【题型】解答题　【知识点】解析几何　【难度】medium
直线$l$过点$P(3,2)$，且与$x$轴，$y$轴正半轴分别交于$A$，$B$两点.

\vspace{0.3cm}
\noindent\textbf{(1) 若直线$l$的斜率为$-2$，求$\triangle AOB$的面积；}
\noindent\textbf{(2) 若$\triangle AOB$的面积$S$满足$12\leq S\leq\frac{75}{4}$，求直线$l$的斜率$k$的取值范围；}
\noindent\textbf{(3) 如图，若$\overrightarrow{AP}=2\overrightarrow{PB}$，过点$P$做平行于$x$轴的直线交$y$轴于点$M$，动点$E$，$F$分别在线段$MP$和$OA$上，若直线$EF$平分直角梯形$OAPM$的面积，求证：直线$EF$必过一定点，并求出该定点的坐标.}
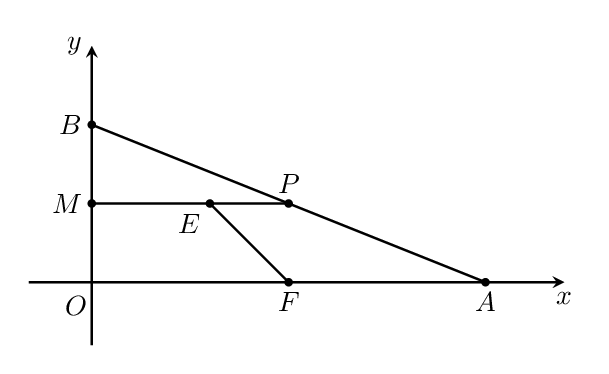
【解答】
\vspace{0.5cm}
\noindent\textbf{【答案】(1) $16$}
\noindent\textbf{(2) $\left[-\dfrac{8}{3},-\dfrac{1}{6}\right]$}
\noindent\textbf{(3) 证明见解析，$(3,1)$}

\vspace{0.5cm}
\noindent\textbf{【分析】(1) 由题意可得直线$l$的方程为$y-2=-2(x-3)$，$A(4,0)$，$B(0,8)$，即可求解.}
\noindent\textbf{(2) 直线$l$的方程为$y-2=k(x-3)$，$A\left(\dfrac{3k-2}{k},0\right)$，$B(0,2-3k)$，表示出$S$，再根据$12\leq S\leq\frac{75}{4}$，解得$-\dfrac{8}{3}\leq k\leq-\dfrac{1}{6}$.}
\noindent\textbf{(3) 由$\overrightarrow{AP}=2\overrightarrow{PB}$，可得$a=9$，$b=6$，梯形$AOMP$的面积为$\dfrac{1}{2}\times2\times(3+9)=12$，梯形$FOMP$的面积为$6$，设$E(m,2)$，$F(n,0)$，可求得$m+n=6$，代入直线$EF$的方程$y=\dfrac{2}{m-n}(x-n)$，得出直线$EF$过定点$(3,1)$.}

\vspace{0.5cm}
\noindent\textbf{【详解】(1) 由题意可得，直线$l$的方程为$y-2=-2(x-3)$，即$y=-2x+8$，}
\noindent\textbf{令$x=0$，解得$y=8$，令$y=0$，解得$x=4$，}
\noindent\textbf{所以$S_{\triangle AOB}=\dfrac{1}{2}\times8\times4=16$.}

\vspace{0.3cm}
\noindent\textbf{(2) 设直线$l$的斜率为$k$（$k<0$），直线$l$的方程为$y-2=k(x-3)$，}
\noindent\textbf{令$x=0$，解得$y=2-3k$，令$y=0$，解得$x=3-\dfrac{2}{k}$，}
\noindent\textbf{则$S=\dfrac{1}{2}(2-3k)\left(3-\dfrac{2}{k}\right)=-\dfrac{(3k-2)^2}{2k}$，}
\noindent\textbf{由$12\leq S\leq\frac{75}{4}$，得$12\leq-\dfrac{(3k-2)^2}{2k}\leq\frac{75}{4}$，}
\noindent\textbf{由$9k^2+12k+4=(3k+2)^2\geq0$，$k<0$成立，}
\noindent\textbf{由$9k^2+\dfrac{51}{2}k+4\leq0$，解得$-\dfrac{8}{3}\leq k\leq-\dfrac{1}{6}$，}
\noindent\textbf{综上，$k\in\left[-\dfrac{8}{3},-\dfrac{1}{6}\right]$.}

\vspace{0.3cm}
\noindent\textbf{(3) 设$A(a,0)$，$B(0,b)$，因为$P(3,2)$，$\overrightarrow{AP}=2\overrightarrow{PB}$，}
\noindent\textbf{所以$(3-a,2)=2(-3,b-2)$，可得$a=9$，$b=6$，}
\noindent\textbf{$M(0,2)$，则$|OM|=2$，$|PM|=3$，}
\noindent\textbf{梯形$AOMP$的面积为$\dfrac{1}{2}\times2\times(3+9)=12$，}
\noindent\textbf{由题意，梯形$FOMP$的面积为$6$，}
\noindent\textbf{设$E(m,2)$，$F(n,0)$，可得$\dfrac{1}{2}\times2(m+n)=6$，即$m+n=6$，}
\noindent\textbf{当$m=n=3$时，直线$EF$：$x=3$；}
\noindent\textbf{当$m\neq n$时，直线$EF$的方程为$y=\dfrac{2}{m-n}(x-n)$，}
\noindent\textbf{将$n=6-m$代入上式可得$2m(y-1)-(2x+6y-12)=0$，}
\noindent\textbf{由$\begin{cases}y-1=0\\6y+2x-12=0\end{cases}$，解得$\begin{cases}x=3\\y=1\end{cases}$，所以直线$EF$过定点$(3,1)$；}
\noindent\textbf{综上，直线$EF$过定点$(3,1)$.}